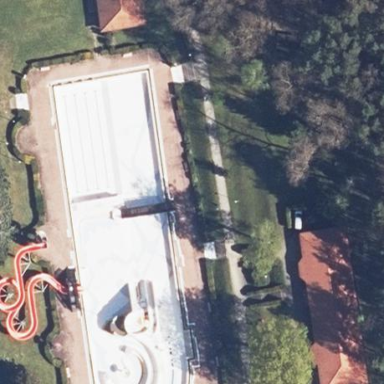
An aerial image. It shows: Swimming pool within leisure land area designed for swimming activities.